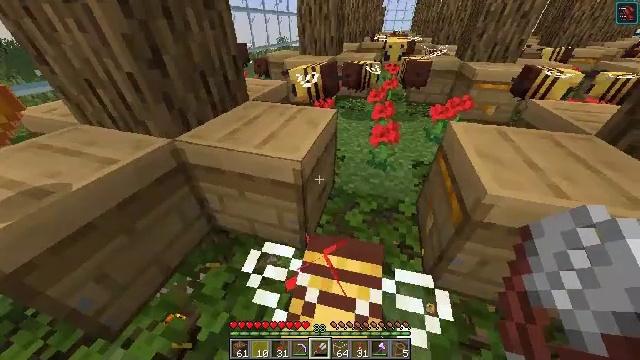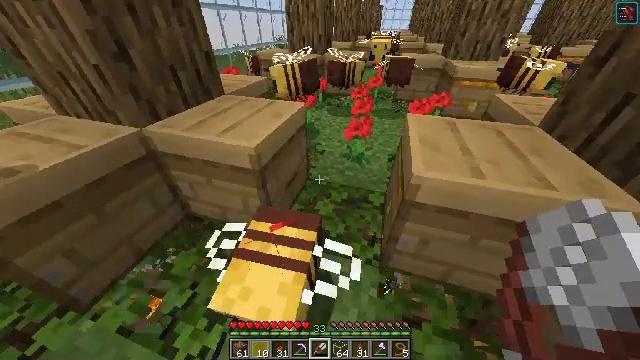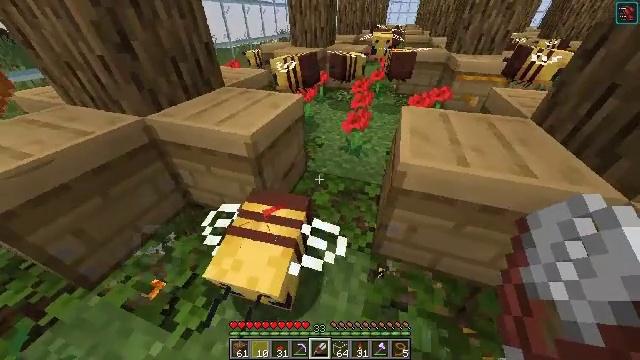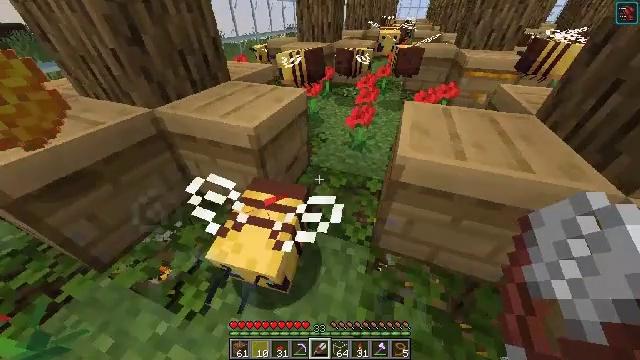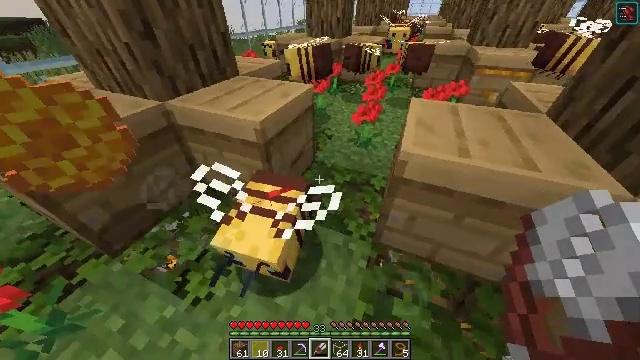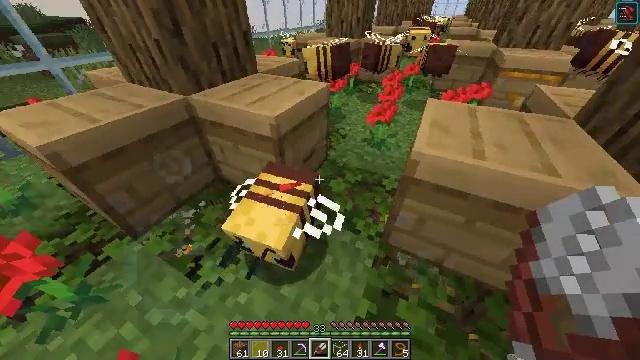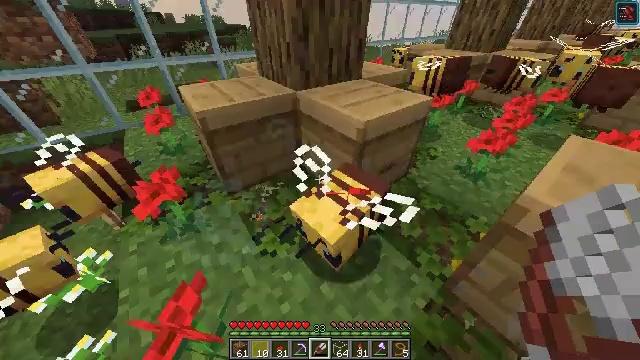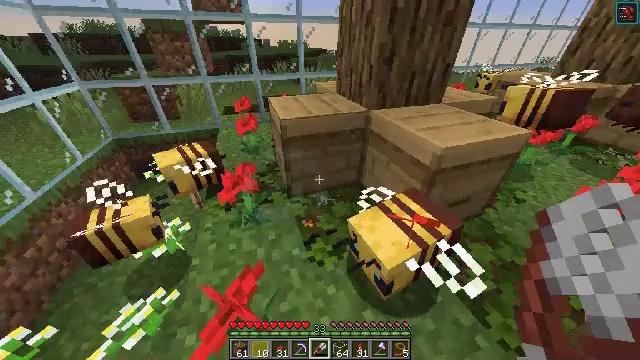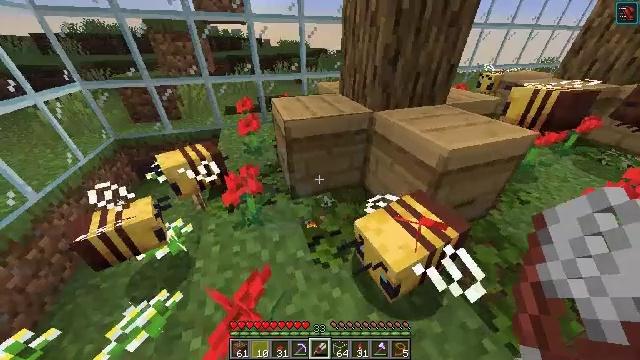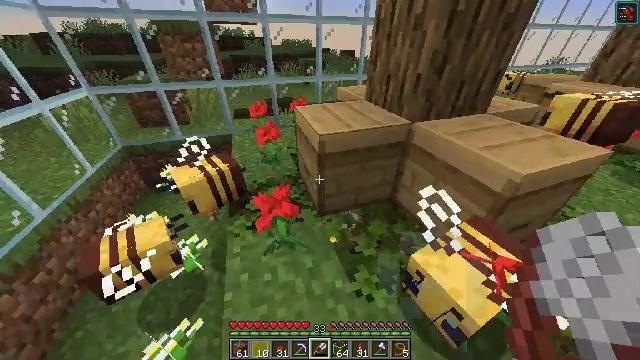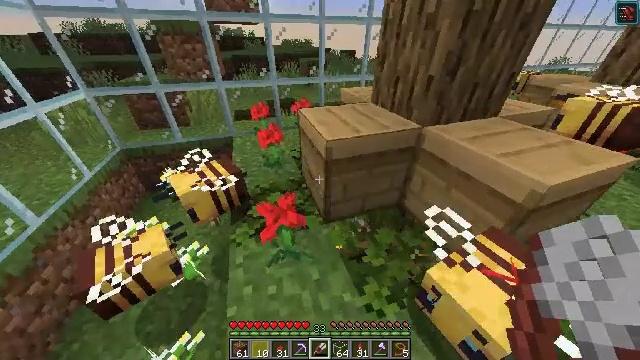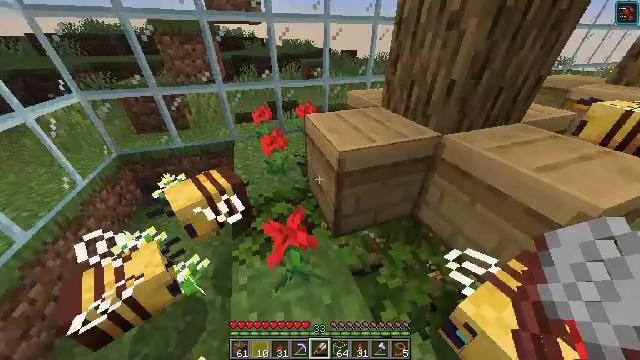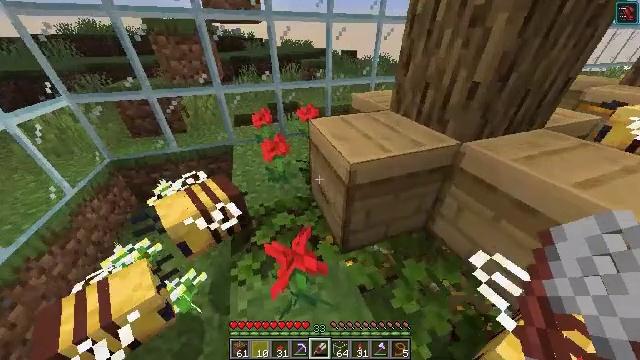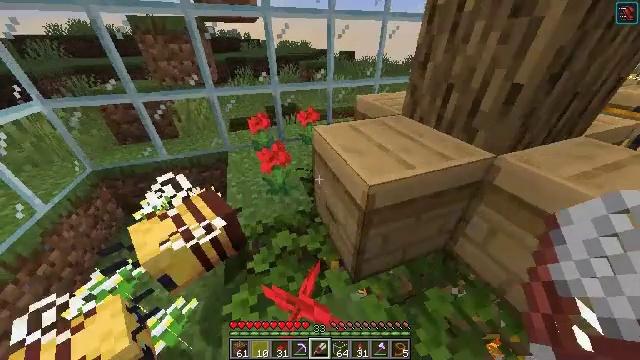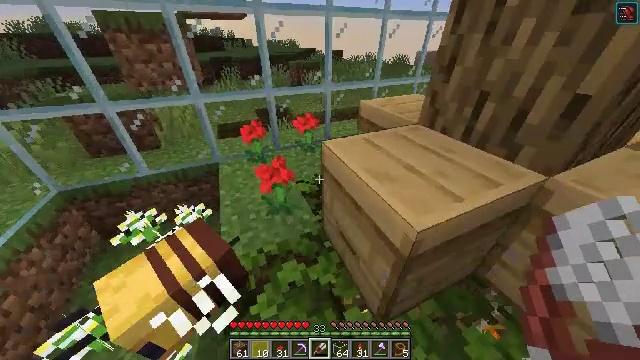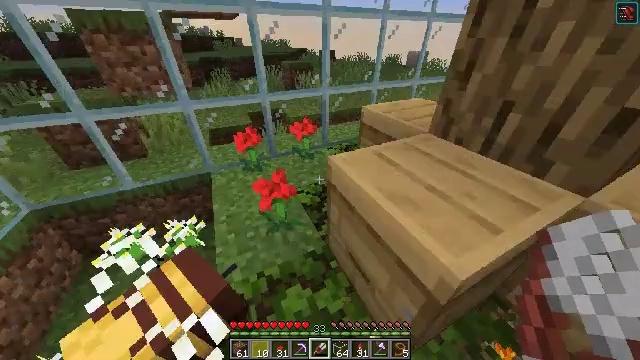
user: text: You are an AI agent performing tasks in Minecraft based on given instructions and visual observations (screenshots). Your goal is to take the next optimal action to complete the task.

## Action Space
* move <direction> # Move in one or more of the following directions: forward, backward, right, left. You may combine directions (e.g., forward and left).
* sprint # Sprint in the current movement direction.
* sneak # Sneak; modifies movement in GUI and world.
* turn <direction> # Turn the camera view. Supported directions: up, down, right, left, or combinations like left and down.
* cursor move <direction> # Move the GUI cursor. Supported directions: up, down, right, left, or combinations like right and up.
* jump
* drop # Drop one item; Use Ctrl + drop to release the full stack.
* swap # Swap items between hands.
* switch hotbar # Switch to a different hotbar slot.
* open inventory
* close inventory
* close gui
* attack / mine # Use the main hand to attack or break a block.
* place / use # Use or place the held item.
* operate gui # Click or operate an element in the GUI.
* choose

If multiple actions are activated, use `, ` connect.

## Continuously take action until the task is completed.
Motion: motion action
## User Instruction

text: Create a honeycomb block using the crafting table.
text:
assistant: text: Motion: no_op
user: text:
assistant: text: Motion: turn left and down
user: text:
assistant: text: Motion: turn left
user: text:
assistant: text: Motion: turn left
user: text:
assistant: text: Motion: turn left
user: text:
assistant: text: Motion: turn left and up
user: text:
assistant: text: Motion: move left, turn left and up
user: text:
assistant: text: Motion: move forward and move left
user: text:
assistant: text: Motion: move forward and move left
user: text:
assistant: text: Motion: move forward
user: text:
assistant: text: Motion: move forward
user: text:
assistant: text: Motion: move forward
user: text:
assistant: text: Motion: move forward and move left
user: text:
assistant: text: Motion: move forward and move left, turn right
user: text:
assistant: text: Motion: move forward, turn right
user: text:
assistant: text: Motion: move forward
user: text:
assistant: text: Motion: move forward
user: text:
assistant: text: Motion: move forward and move left
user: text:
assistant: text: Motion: move forward and move left
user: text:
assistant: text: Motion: move forward and move left, turn right
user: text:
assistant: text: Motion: move forward and move left, turn right
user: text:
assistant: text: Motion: move forward and move left, turn right and up
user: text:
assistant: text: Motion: move forward and move left, turn right and up
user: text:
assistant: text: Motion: move forward and move left, turn right and down
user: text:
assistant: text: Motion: move forward and move left, turn right and down
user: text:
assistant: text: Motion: move forward and move left, turn right and down
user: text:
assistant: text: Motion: move forward and move left, turn up
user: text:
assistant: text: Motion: turn left
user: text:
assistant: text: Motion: turn right and down
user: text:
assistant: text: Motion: turn right and down